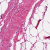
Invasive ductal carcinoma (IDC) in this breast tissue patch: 0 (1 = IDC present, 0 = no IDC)